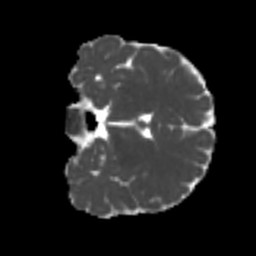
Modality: MD
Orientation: coronal
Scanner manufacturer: siemens
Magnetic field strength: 3 T
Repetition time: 4 s
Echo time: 0.0594 s